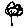
Label: flower